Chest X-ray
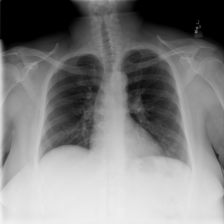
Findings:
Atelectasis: negative
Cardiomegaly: negative
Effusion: negative
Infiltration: negative
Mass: negative
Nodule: negative
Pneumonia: negative
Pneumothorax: negative
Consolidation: negative
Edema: negative
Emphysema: negative
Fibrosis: negative
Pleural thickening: negative
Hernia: negative